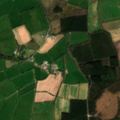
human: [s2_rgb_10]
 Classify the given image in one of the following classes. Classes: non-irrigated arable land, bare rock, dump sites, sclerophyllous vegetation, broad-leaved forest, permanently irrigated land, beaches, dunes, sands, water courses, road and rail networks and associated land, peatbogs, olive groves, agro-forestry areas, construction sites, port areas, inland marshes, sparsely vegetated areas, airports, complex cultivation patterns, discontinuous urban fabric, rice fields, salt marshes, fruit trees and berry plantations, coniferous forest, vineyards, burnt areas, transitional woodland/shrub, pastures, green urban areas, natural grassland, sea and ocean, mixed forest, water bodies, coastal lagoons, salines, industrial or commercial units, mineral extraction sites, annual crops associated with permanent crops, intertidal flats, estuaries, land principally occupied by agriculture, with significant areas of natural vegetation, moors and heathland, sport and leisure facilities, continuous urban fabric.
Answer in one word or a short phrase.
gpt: pastures, complex cultivation patterns, transitional woodland/shrub